Chest X-ray:
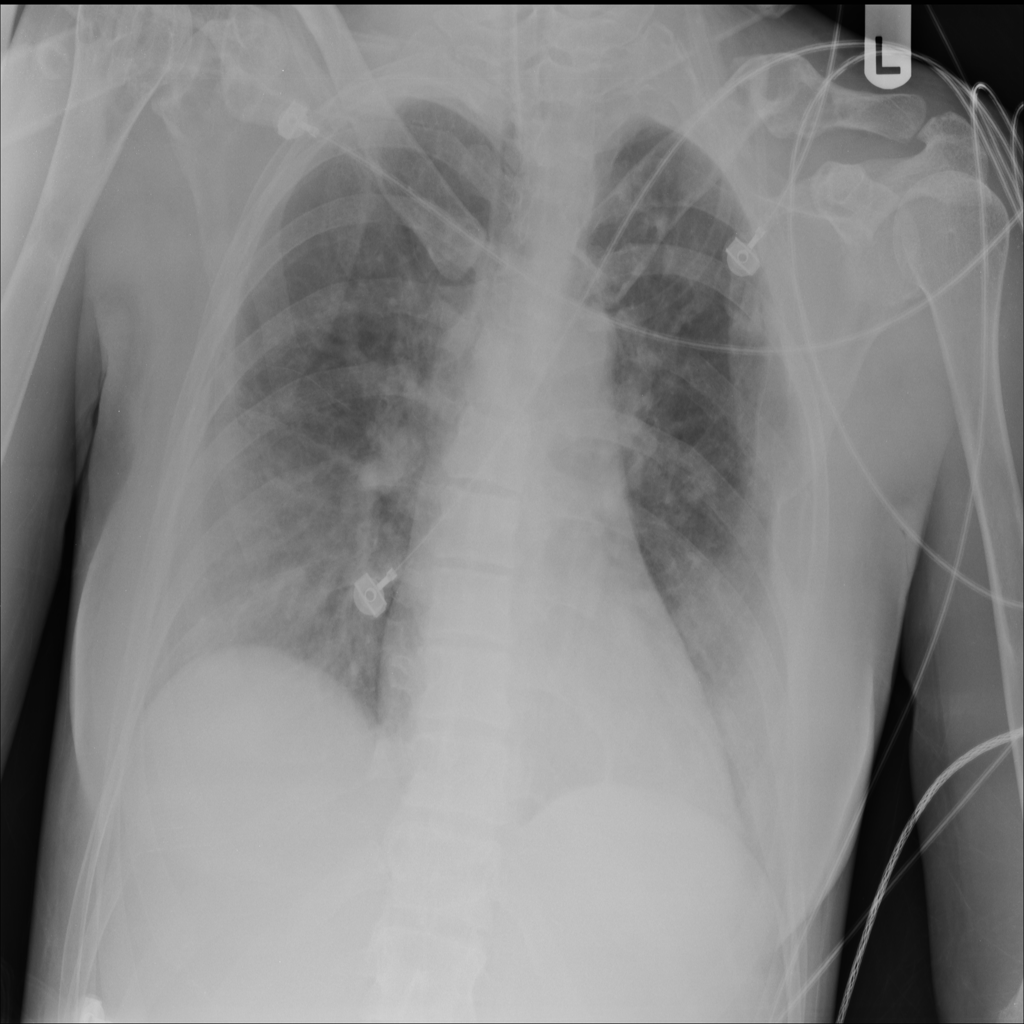
Findings: Diffuse Nodule
No abnormal finding: no